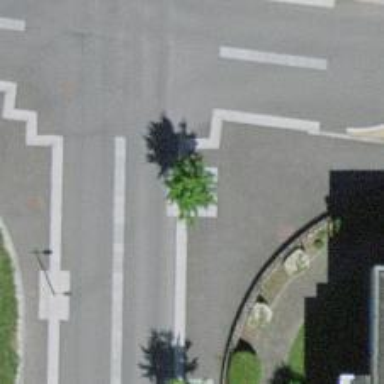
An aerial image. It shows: Street lined with broadleaved trees.